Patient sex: M
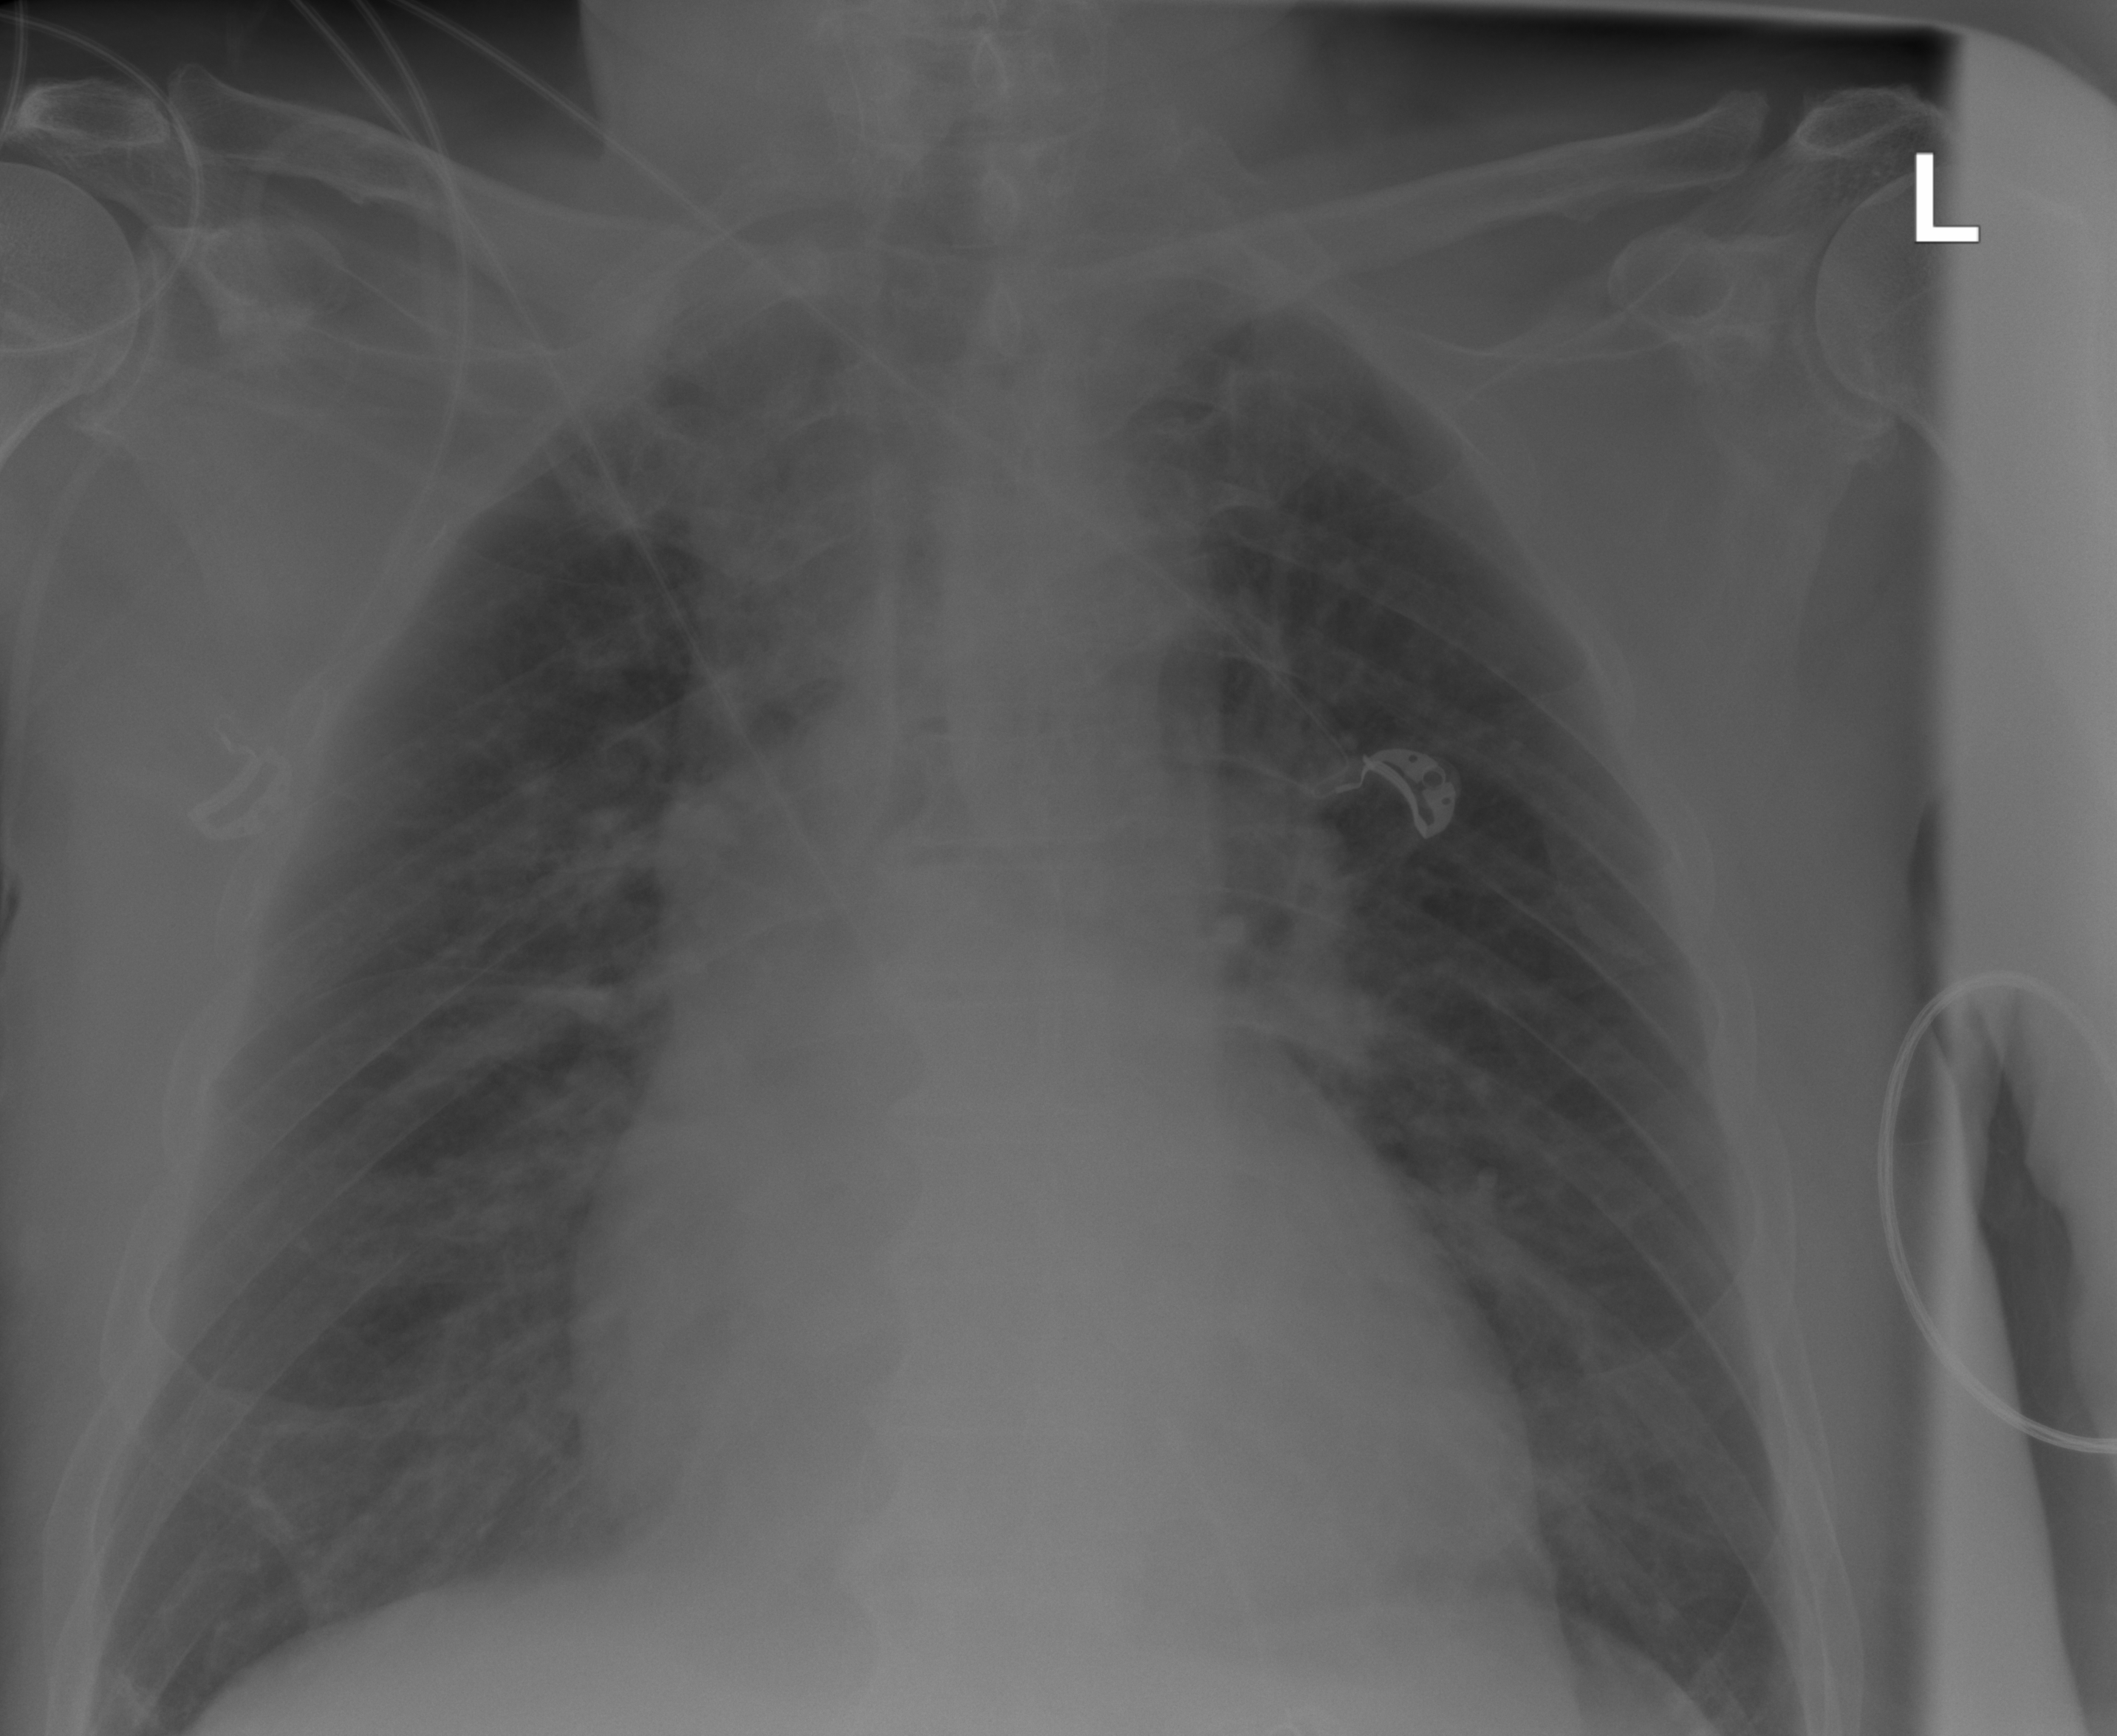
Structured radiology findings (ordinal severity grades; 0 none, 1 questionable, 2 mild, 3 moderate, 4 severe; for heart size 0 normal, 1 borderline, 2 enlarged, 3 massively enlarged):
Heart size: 1
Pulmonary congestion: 0
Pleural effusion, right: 0
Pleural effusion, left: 0
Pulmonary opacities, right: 2
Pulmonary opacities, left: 0
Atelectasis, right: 0
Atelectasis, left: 0